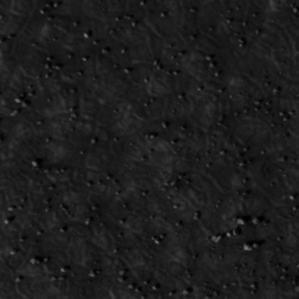
Label: non_frost